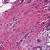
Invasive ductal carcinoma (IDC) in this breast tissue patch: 0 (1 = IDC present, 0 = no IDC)